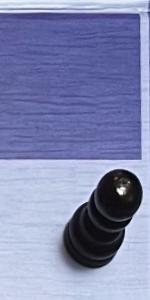
Label: Pawn_Black